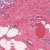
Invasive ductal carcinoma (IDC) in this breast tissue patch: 0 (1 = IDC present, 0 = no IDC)